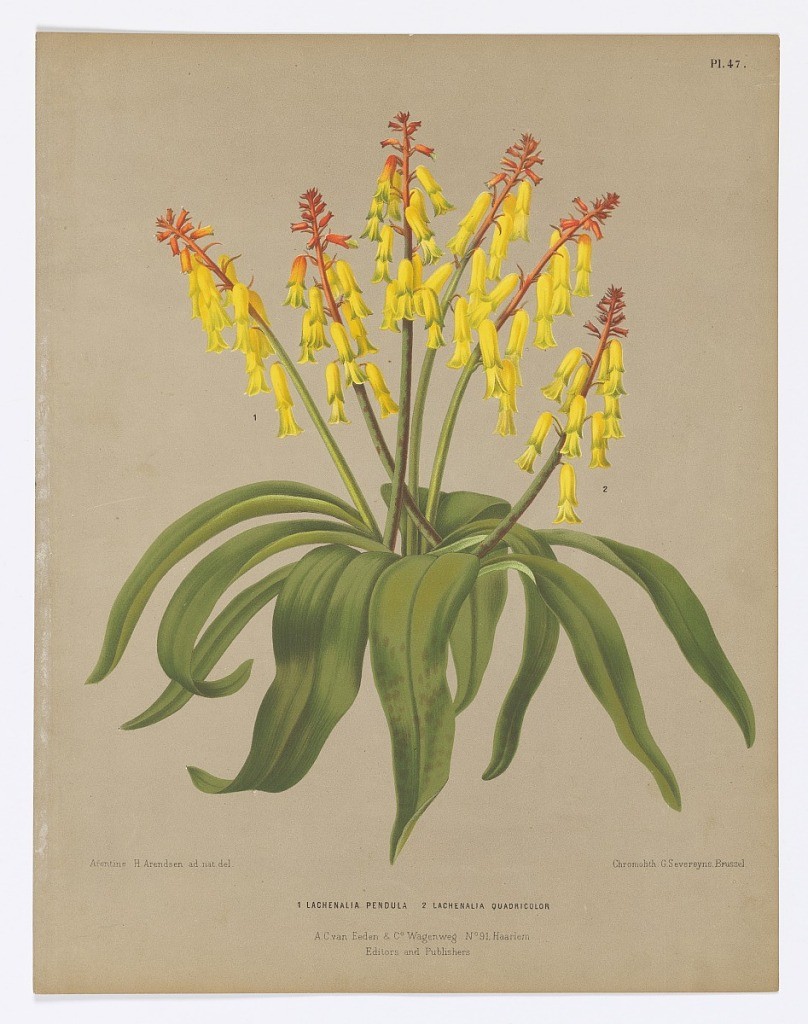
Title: Lachenalia Pendula and Lachenalia Quadricolor, Plate 47 from A. C. Van Eeden's "Flora of Haarlem"
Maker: Arentine H. Arendsen, Dutch, 1836 - 1915
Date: ca. 1881
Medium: Chromolithograph on paper
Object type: Print
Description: Disbound color plate "Lachenalia Pendula and Lachenalia Quadricolor" from A. C. Van Eeden's "Flora of Haarlem."